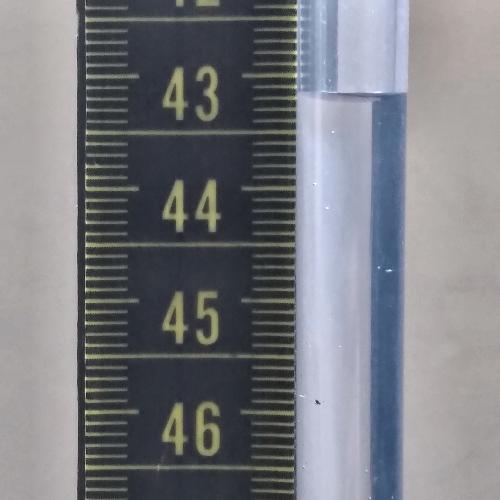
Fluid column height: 43.2 cm